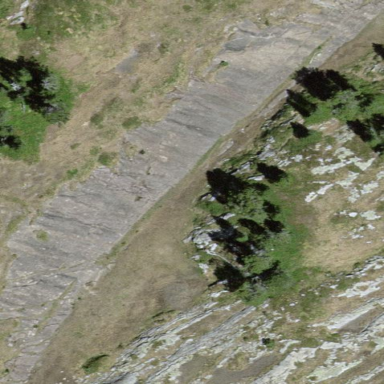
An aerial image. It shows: Landscape dominated by bare rock.